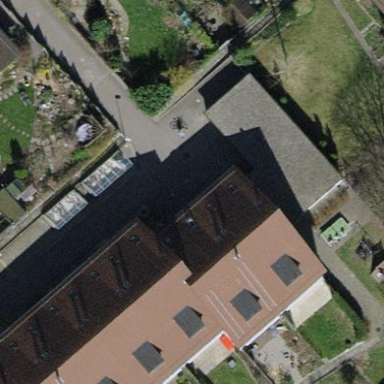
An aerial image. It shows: Terrace building with gabled roof made of tiles.